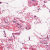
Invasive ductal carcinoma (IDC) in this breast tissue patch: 0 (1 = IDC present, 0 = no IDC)